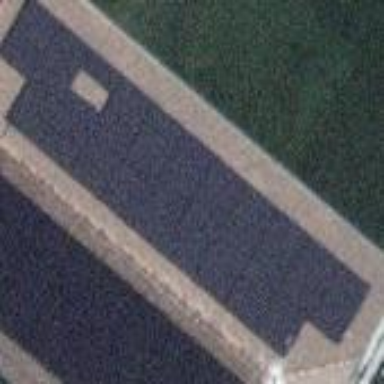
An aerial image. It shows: Solar power generator.